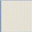
Piece: xx